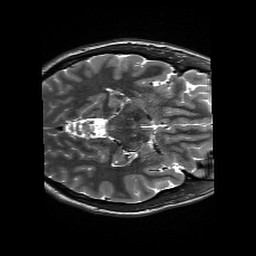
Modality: T2w
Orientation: axial
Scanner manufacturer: siemens
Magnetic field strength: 3 T
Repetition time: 13.52 s
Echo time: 0.088 s